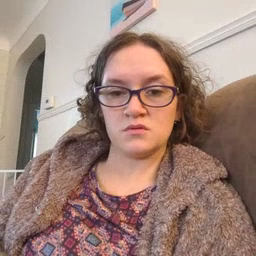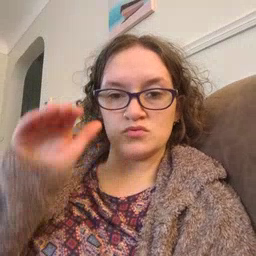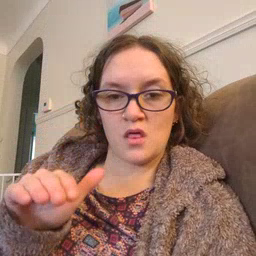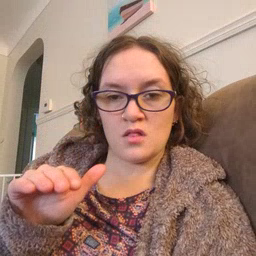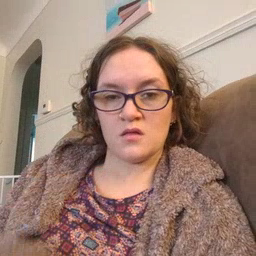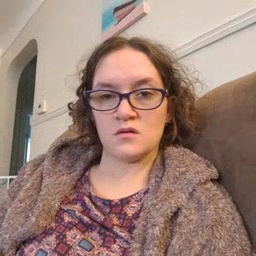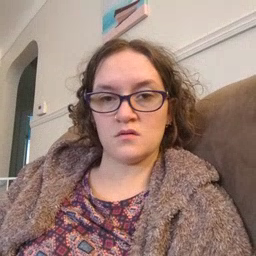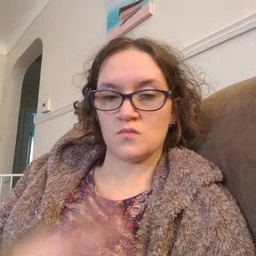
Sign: child